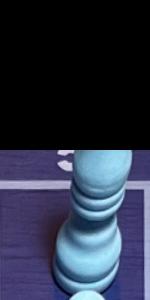
Label: Bishop_White